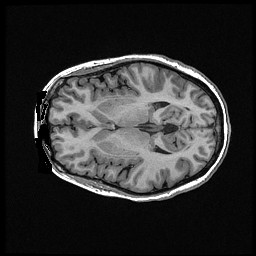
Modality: T1w
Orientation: axial
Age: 30
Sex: male